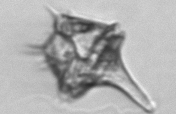
Label: Amylax